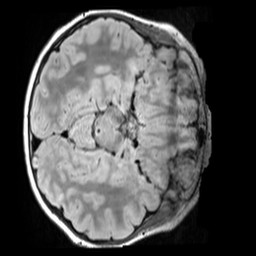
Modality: FLAIR
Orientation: axial
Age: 10
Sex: male
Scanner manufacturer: siemens
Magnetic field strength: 3 T
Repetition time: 5 s
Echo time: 0.388 s